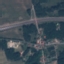
Land use / land cover: Highway